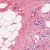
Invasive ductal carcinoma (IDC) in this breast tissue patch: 1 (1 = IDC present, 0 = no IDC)